Question: I have managed to change the default filter order for the Kendo Grid using:
'''
.Filterable(filterable => filterable
.Extra(true)
.Operators(ops =>
ops.ForString(str => str.Clear()
.Contains("Contains")
.StartsWith("Starts with")
.EndsWith("Ends with")
.IsEqualTo("Is equal to"))
))
'''
Is there any way I can change the default operator to OR?

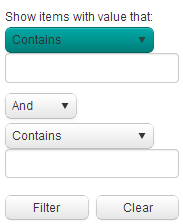
Answer: This can be done via the <URL> event:
'''
/* grid configuration snip */
.Events(e => e.FilterMenuInit("filterMenuInit"))
/* grid configuration snip */
<script>
function filterMenuInit(e) {
e.container
.find("select.k-filter-and")
.data("kendoDropDownList")
.value("or");
}
</script>
'''
Here is a live demo: <URL>